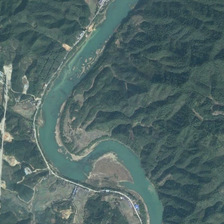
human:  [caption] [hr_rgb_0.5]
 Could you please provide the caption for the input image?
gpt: many green plants are in two sides of a curved green river .

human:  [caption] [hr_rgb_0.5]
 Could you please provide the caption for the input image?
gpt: the river is blue and the hills are green .

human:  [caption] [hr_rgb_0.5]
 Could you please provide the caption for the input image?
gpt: many green plants are in two sides of a curved green river .

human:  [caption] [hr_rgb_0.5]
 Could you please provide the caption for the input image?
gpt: a blue river on both sides of the hills .

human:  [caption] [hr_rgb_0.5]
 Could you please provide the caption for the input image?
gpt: a blue river on both sides of the hills .